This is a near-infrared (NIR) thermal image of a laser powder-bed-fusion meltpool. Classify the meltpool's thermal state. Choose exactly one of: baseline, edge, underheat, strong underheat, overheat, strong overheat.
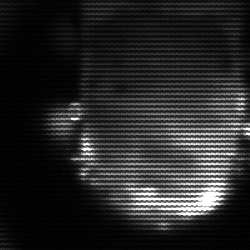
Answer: baseline